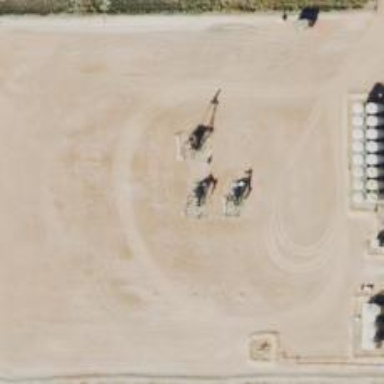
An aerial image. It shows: Petroleum well.